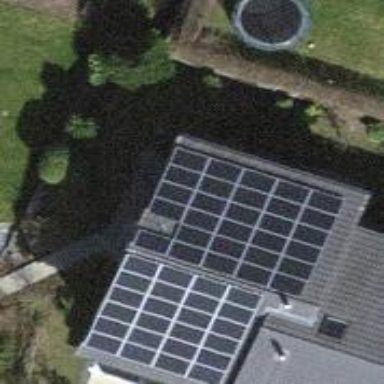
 consisting of solar photovoltaic panels."